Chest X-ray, PA view. Patient: 64 years old, sex M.
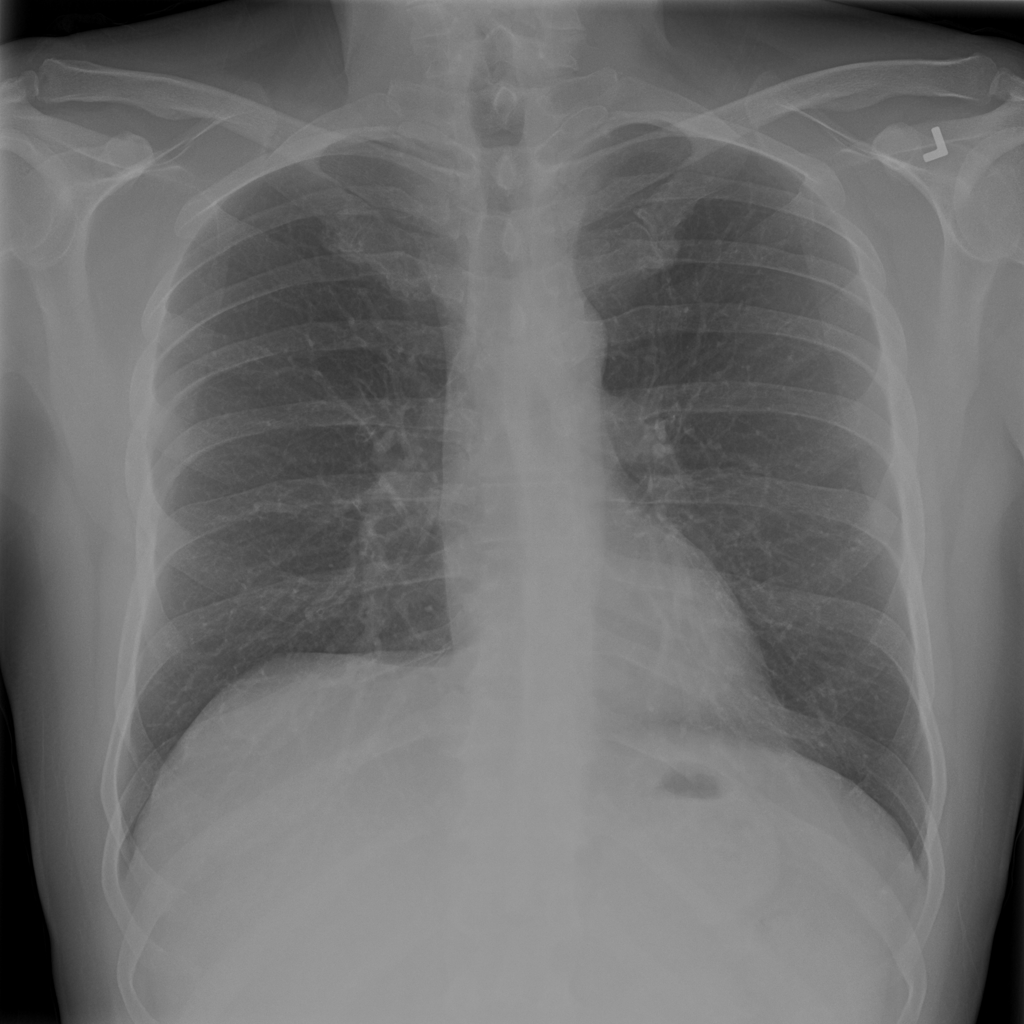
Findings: No Finding